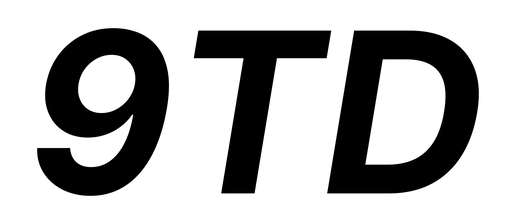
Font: Inter-Italic_Bold_Italic